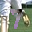
Label: 7